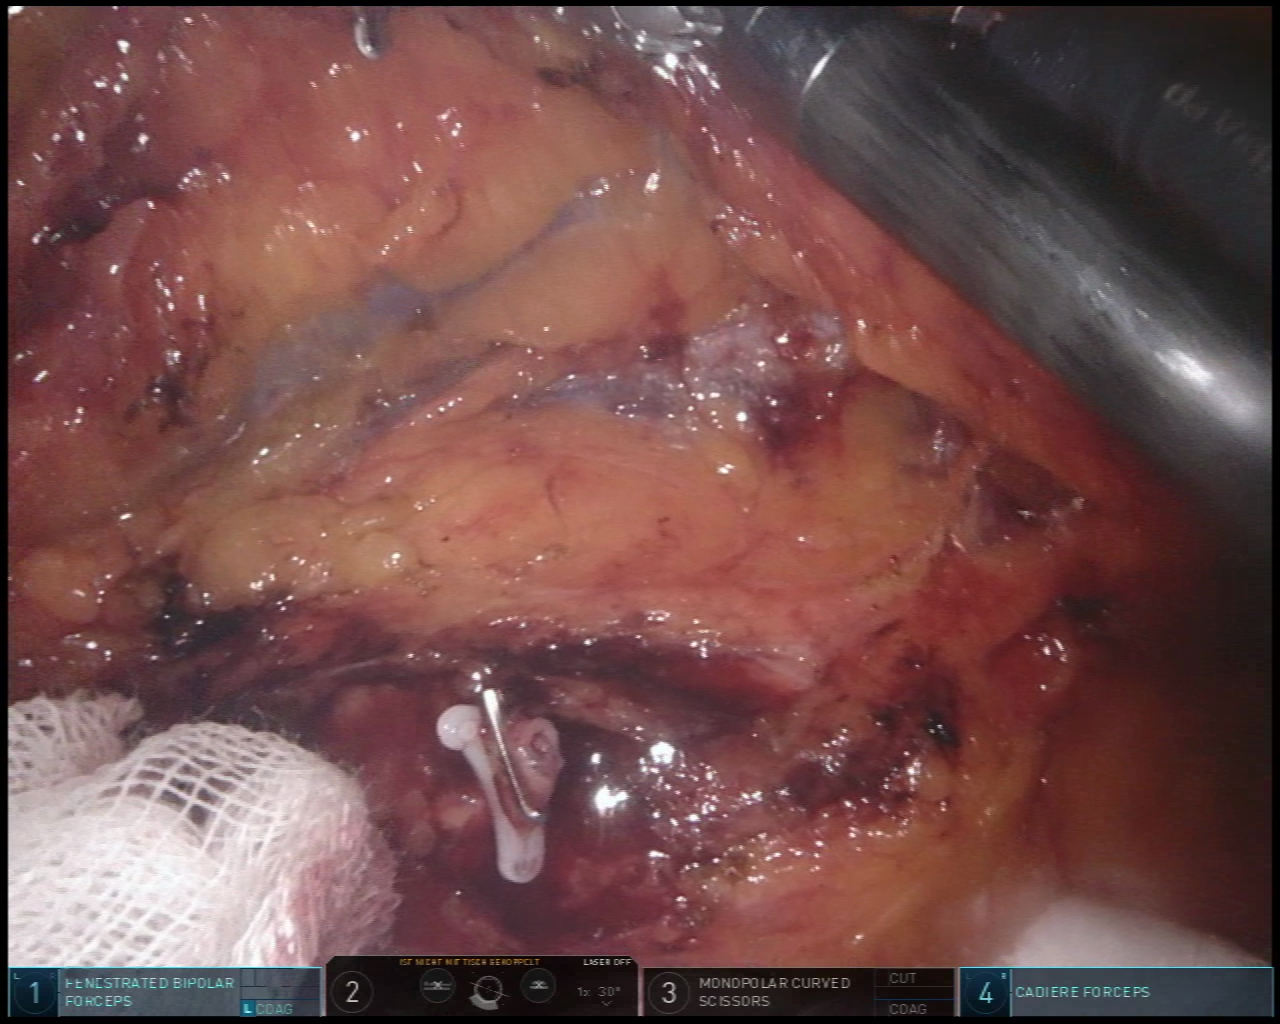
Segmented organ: ureter
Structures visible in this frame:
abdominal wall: no
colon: no
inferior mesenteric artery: no
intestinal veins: yes
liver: no
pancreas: no
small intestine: no
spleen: no
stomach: no
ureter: yes
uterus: no
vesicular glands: no